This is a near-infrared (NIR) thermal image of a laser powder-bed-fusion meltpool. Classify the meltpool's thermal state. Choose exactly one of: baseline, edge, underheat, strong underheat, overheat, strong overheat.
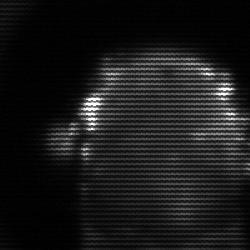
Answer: baseline